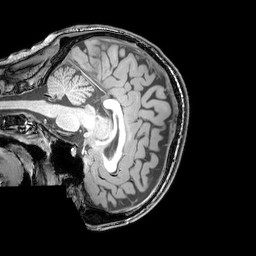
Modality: T1w
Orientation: sagittal
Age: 24
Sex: male
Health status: healthy
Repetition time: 0.081 s
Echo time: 0.037 s